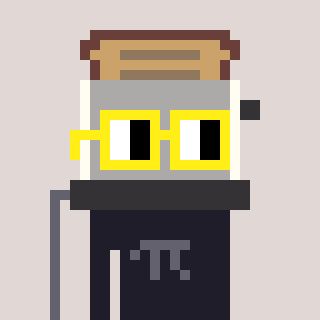
a pixel art character with square yellow glasses, a toaster-shaped head and a grayscale-colored body on a warm background